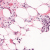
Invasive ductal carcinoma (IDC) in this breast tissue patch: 0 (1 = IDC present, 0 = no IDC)